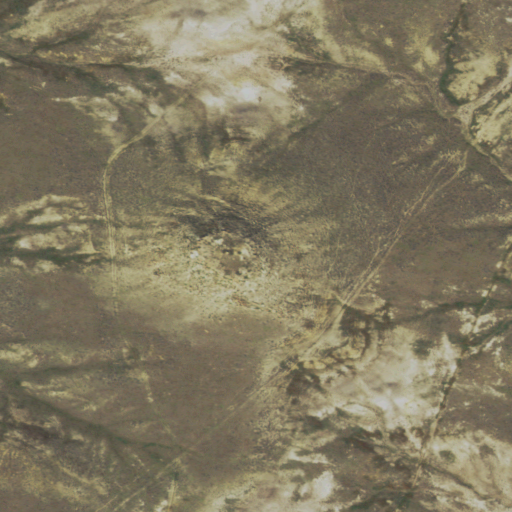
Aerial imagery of mountain in Wyoming named Rocky Butte containing shrub and grassland